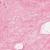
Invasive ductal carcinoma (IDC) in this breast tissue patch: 0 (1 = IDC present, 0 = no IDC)